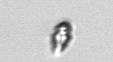
Label: Heterocapsa_rotundata